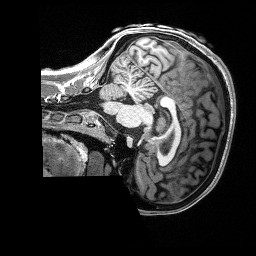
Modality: T1w
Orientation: sagittal
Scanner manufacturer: siemens
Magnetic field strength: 3 T
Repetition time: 2.4 s
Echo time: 0.00122 s